Question: When using a datasource on ListViews or similar the Windows 8 loading wheel appears. This is fine, but I still want to start and stop this loading wheel manually in a container of my choice. I'd also like to know how to use the loading dots. How could I go about to achieve this?

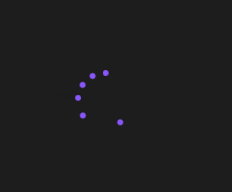
Answer: Thanks to Jevar's suggestion I managed to find a <URL> guide for adding progress controls. What I wanted was indeed a ProgressRing, more spesifically a indeterminate progress ring. Here is how it is done in HTML/JS
:
'''
<label class="progressRingText">
<progress class="win-ring withText"></progress>Processing</label>
'''
'''
progress.withText
{
color: inherit; /* Uses the same text color as the page */
vertical-align: text-bottom; /* Makes the bottom of the control align with the bottom of its label */
}
/* Text style for a label for the progress ring */
.progressRingText
{
font-family: "Segoe UI";
}
/* Text style for a label for a default size progress ring */
.progressRingText
{
font-size: 11pt;
line-height: 15pt;
}
/* The margin to separate the ring and its label */
.progressRingText progress
{
margin-right: 5px;
}
'''